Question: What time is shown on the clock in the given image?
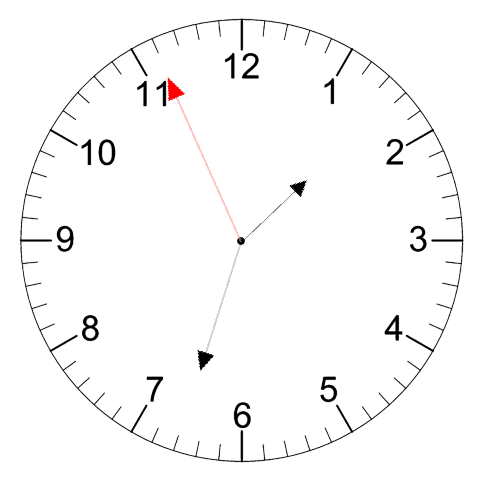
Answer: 01:32:56